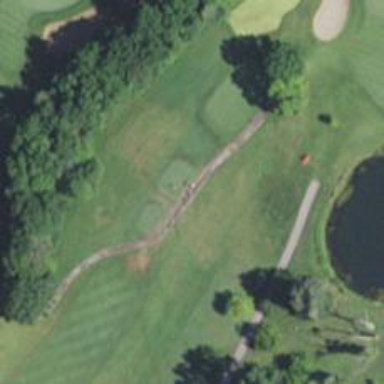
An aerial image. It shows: Service road designated as golf cart path.